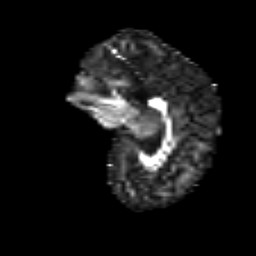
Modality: FA
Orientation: sagittal
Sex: male
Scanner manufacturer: siemens
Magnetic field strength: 3 T
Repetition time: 5 s
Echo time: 0.071 s